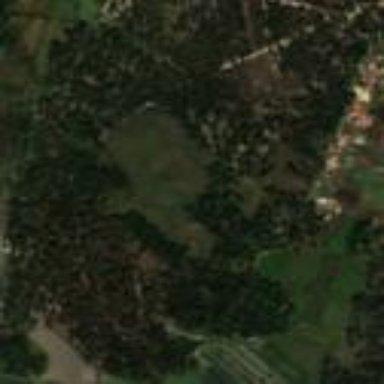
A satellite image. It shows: Dehesa grassland area.